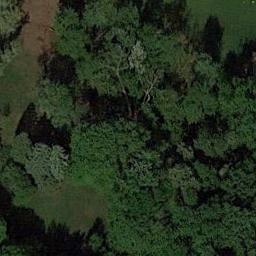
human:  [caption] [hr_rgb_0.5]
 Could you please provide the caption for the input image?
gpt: The forest with some dark green trees is surrounded by the lawn .

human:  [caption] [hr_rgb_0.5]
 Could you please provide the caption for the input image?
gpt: The forest is next to the grass .

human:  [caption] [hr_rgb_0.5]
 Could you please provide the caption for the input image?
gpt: Many sparse green trees are in a forest .

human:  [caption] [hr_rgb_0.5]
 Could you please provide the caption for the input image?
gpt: This is a dense forest .

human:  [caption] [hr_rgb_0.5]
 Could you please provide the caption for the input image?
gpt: A green forest with some lawns around .